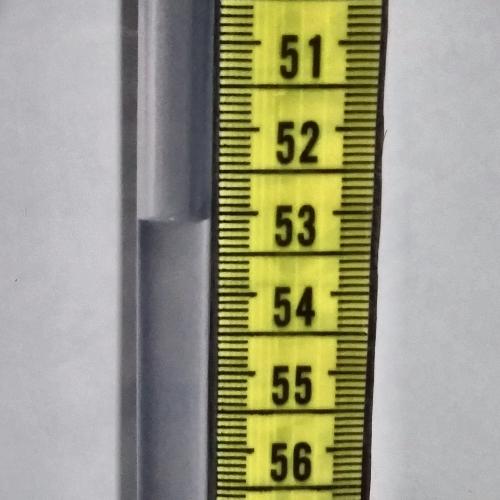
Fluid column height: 53.1 cm